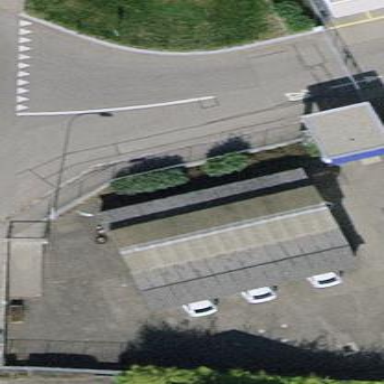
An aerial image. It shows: Shed designated for bicycle parking.